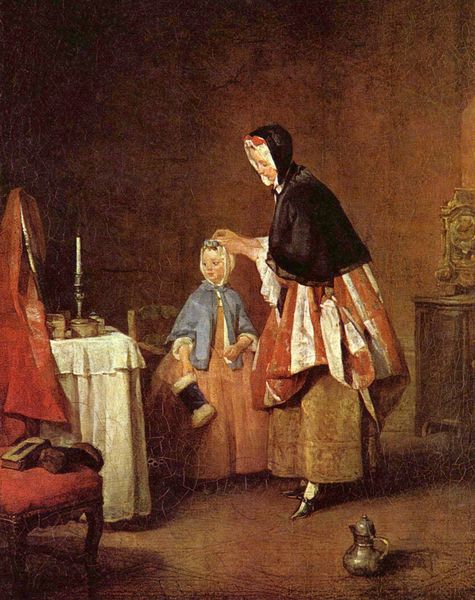
Titel: Die Morgentoilette
Künstler: Jean-Baptiste Siméon Chardin
Standort: Stockholm
Institution: Nationalmuseum
Schlagwörter: blau, dunkel, gemälde, hand, kopf, schatten, umhang, weiß, frauen, menschen, mädchen, ocker, sitzen, braun, finger, frau, frisur, grau, hell, hintergrund, hut, kleid, kleider, licht, mund, nase, profil, raum, schmuck, schwarz, stuhl, szene, tisch, zimmer, ölbild, dame, rot, schleier, tuch, beige, haube, malerei, rock, jacke, mütze, mützen, wand, augen, falten, gesicht, helld, pelz, samt, silber, stehen, weit, bild, bildnis, hände, innenraum, niederlande, portrait, spiegel, tischdecke, tischtuch, vorhang, öl, boden, auge, gold, haare, interieur, kelch, mantel, sessel, decke, familie, kind, mutter, personen, tochter, kinn, genre, ofen, kanne, krug, fell, hellblau, kopfbedeckung, kommode, schrank, parkett, röcke, schuhe, winter, hocker, schemel, ölgemälde, falte, interieu, polster, spitz, tapete, kopftuch, gestreift, kerze, streifen, uhr, zofe, brot, leuchter, stube, ankleiden, strümpfe, doppelbildnis, zinn, buch, fuss, dose, abschied, amme, jacken, nonne, schachtel, chardin, tasche, schuh, ausgehen, zuneigung, kerzenständer, karaffe, bürste, frisiertisch, schminktisch, wachs, kerzenhalter, muff, firnis, stuhlbeine, reise, brauntöne, ausgang, aufbruch, absatz, gerafft, polsterstuhl, schränkchen, vertiko, frisieren, kämmen, cape, urne, reifrock, kandelaber, kaputze, kapuze, anziehen, turnüre, zinnkanne, kindermädchen, pellerine, krakelee, mantilla, tischuhr, ankleidezimmer, schnabelschuh, teekann, kernze, kommade, pendeö, ausgahen, kreze, uihr, braumn